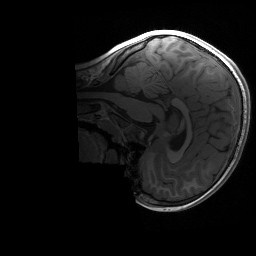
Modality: T1w
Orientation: sagittal
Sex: male
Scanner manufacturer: siemens
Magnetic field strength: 3 T
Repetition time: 1.9 s
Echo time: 0.00243 s